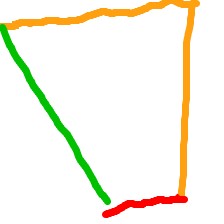
Shape: trapezoid